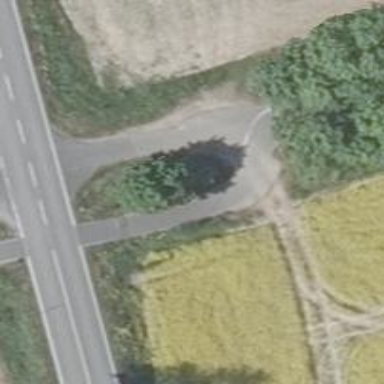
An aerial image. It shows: Asphalt path designated for bicycles.